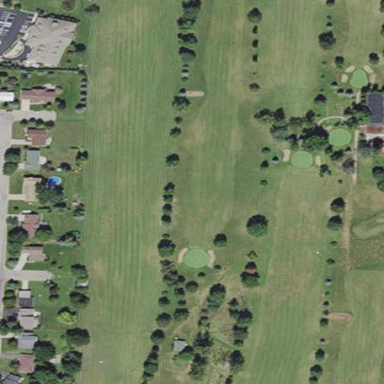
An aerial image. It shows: Golf course.